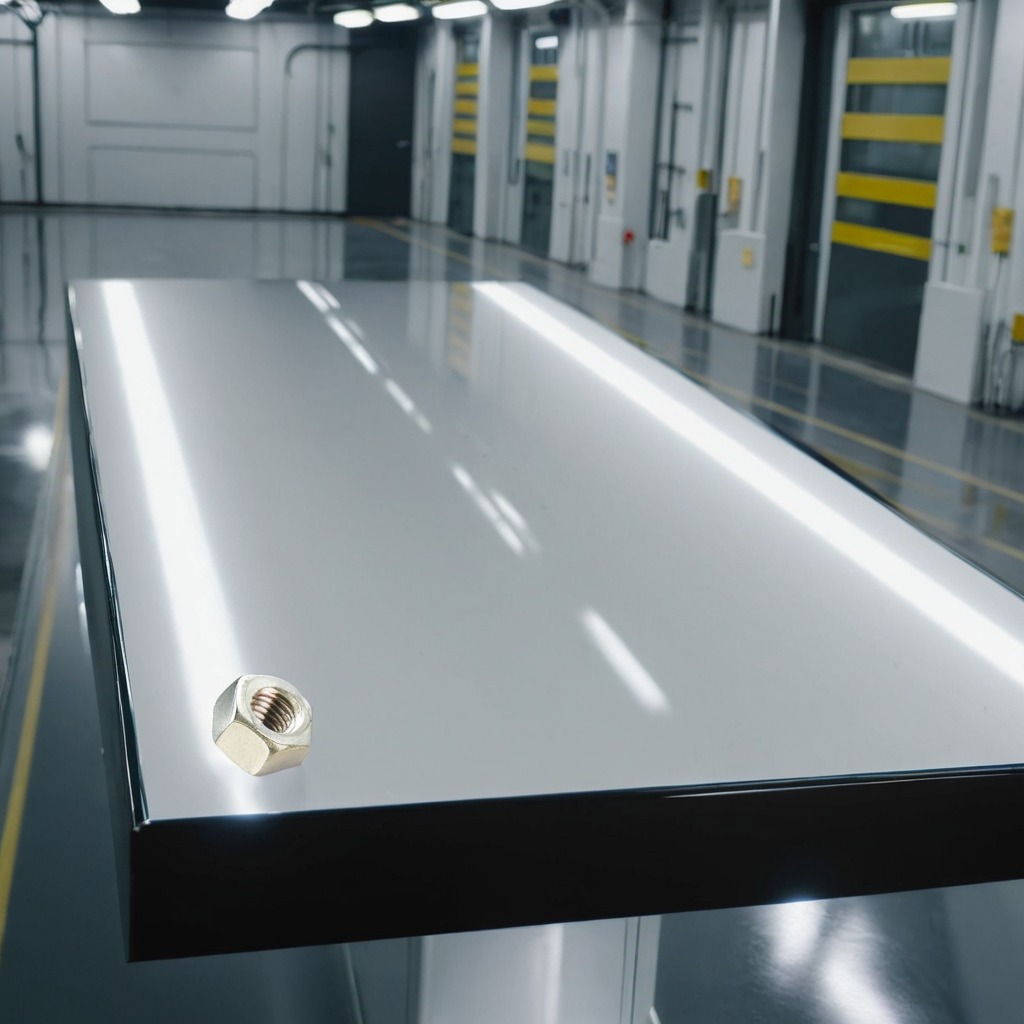
A metal nut is lying on a high-gloss table in a ship maintenance bay industrial lighting.